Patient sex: M
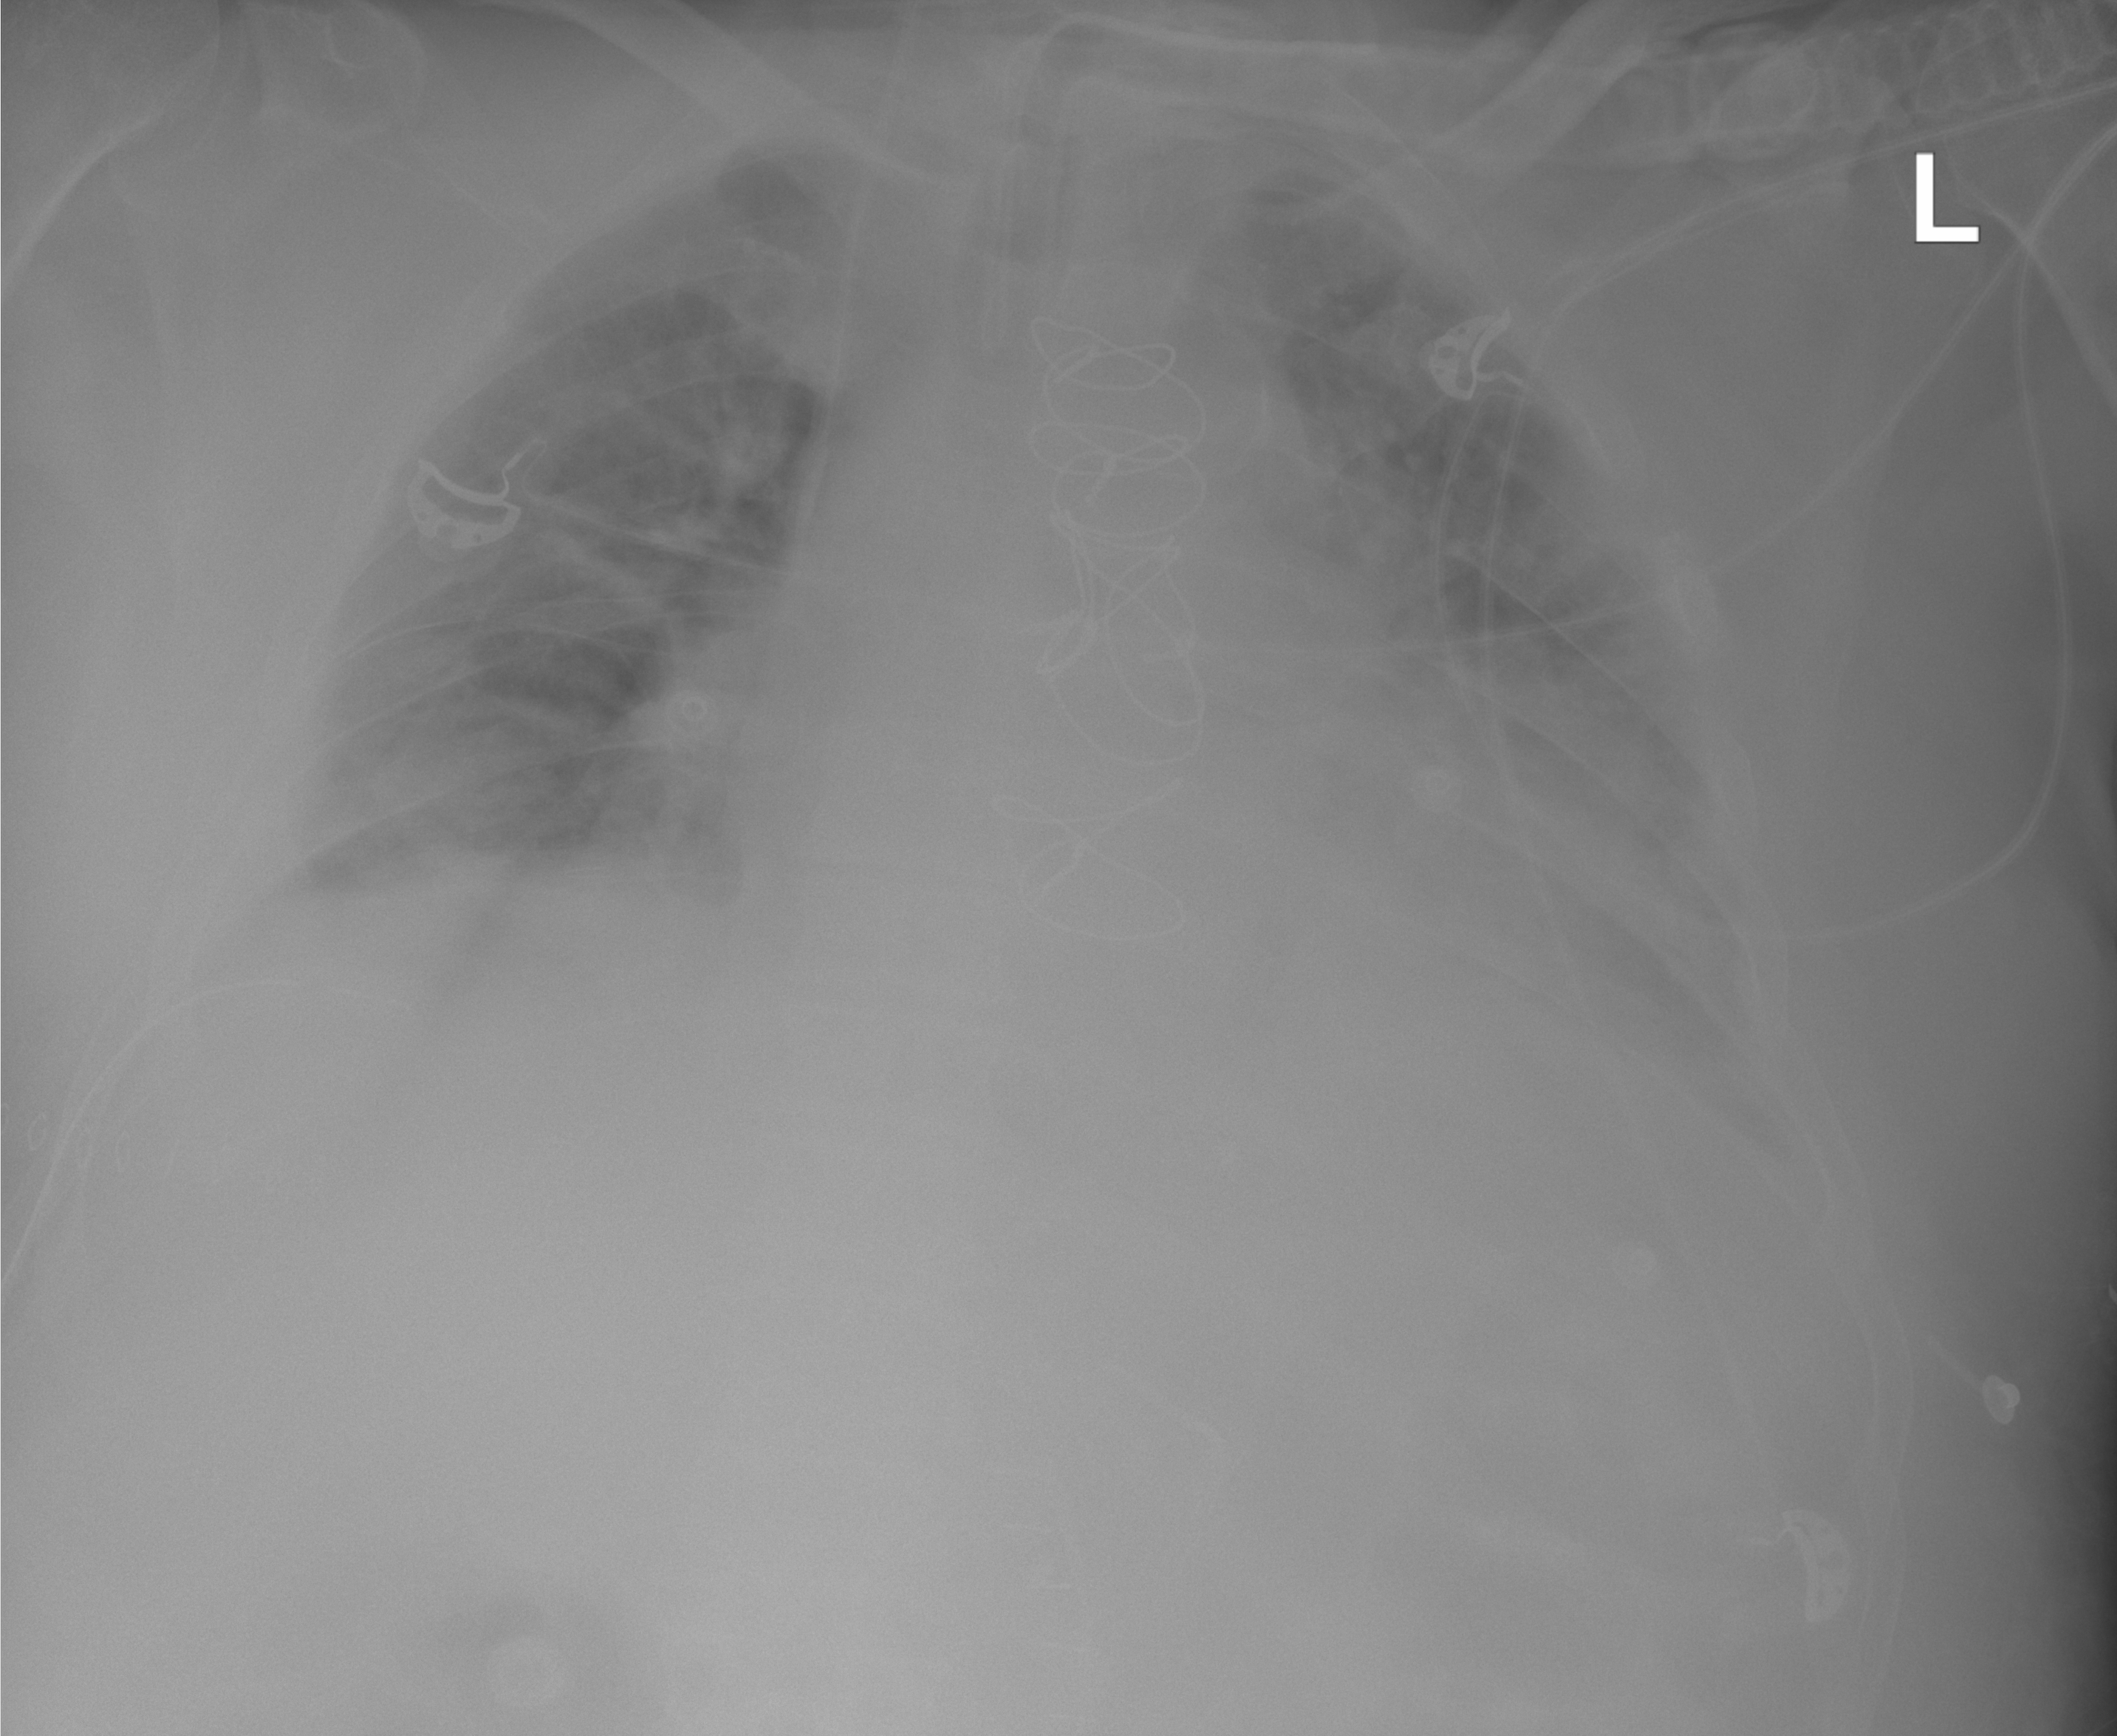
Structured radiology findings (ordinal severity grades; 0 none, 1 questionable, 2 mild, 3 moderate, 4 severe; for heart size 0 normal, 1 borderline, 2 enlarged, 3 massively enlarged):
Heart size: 2
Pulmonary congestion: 2
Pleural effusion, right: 2
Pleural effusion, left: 2
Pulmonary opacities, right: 1
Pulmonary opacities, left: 2
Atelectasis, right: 0
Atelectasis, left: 0